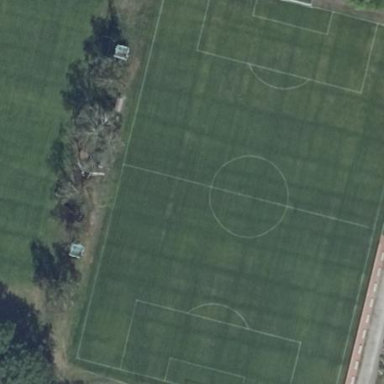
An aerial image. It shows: Soccer pitch designated for leisure and sports activities.